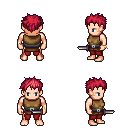
a pixel art fantasy rpg character, male body template, human, light skin, leather chest armor, red pants, ruby red bedhead hairstyle, bracelets, dagger, four views (front, back, left, right), 2x2 character sprite sheet, small pixel art, hard edges, no anti-aliasing